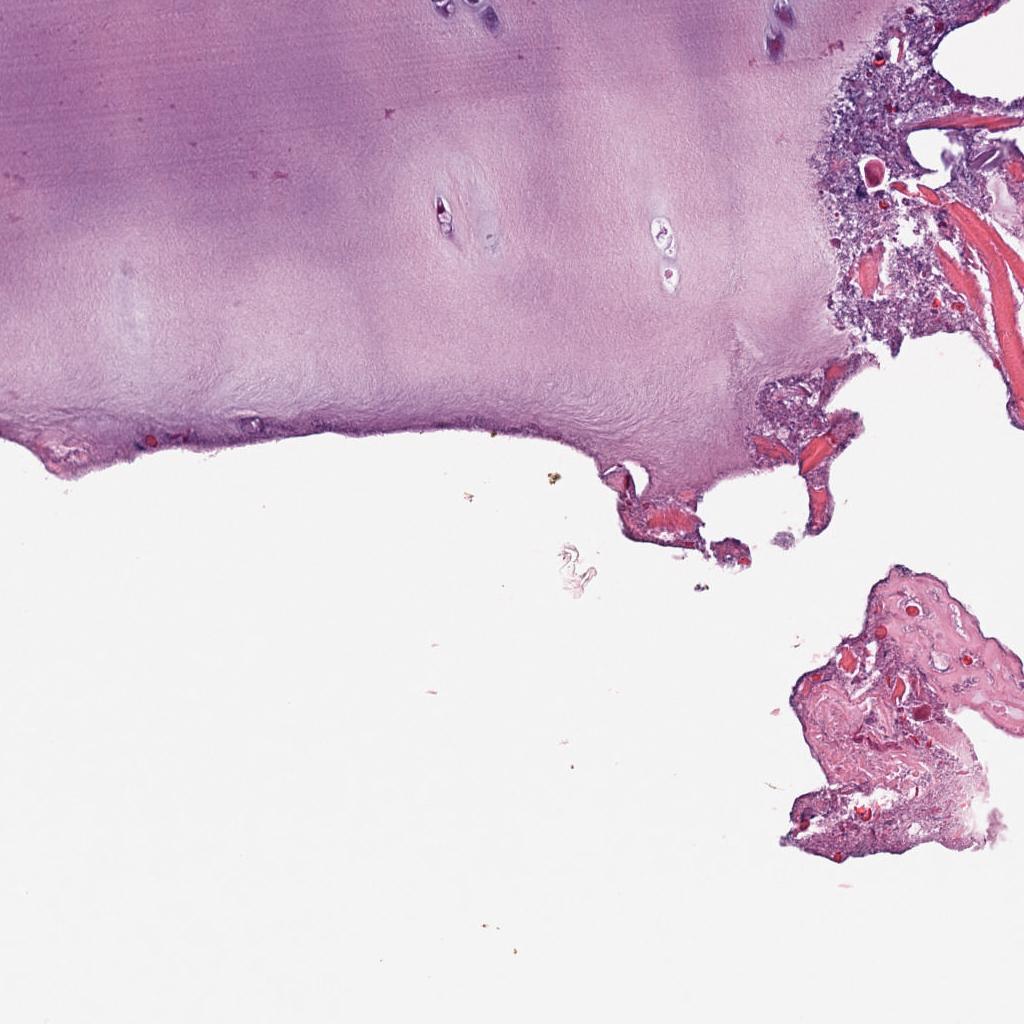
Label: Non-Tumor